高三 · 度量几何学
19. 如图, $\triangle \mathrm{ABC}$ 内接于 $\odot \mathrm{O}, \mathrm{D}, \mathrm{E}$ 在 $\mathrm{BC}$ 边上, 且 $\mathrm{BD}=\mathrm{CE}, \angle 1=\angle 2$, 求证: $\mathrm{AB}=\mathrm{AC}$.

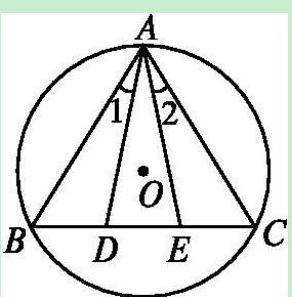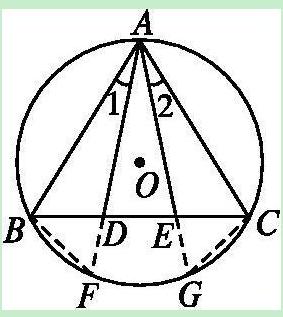
答案: 证明：如图,延长 $\mathrm{AD}, \mathrm{AE}$ 分别交 $\odot \mathrm{O}$ 于点 $\mathrm{F}, \mathrm{G}$,连接 $\mathrm{BF}, \mathrm{CG}$.

$\because \angle 1=\angle 2, \therefore \mathrm{BF}=\mathrm{CG}, \therefore \mathrm{BF}=\mathrm{CG}, \mathrm{BG}=\mathrm{CF}, \therefore \angle \mathrm{FBD}=\angle \mathrm{GCE}$.

又 $\because \mathrm{BD}=\mathrm{CE}, \therefore \triangle \mathrm{BFD} \cong \triangle \mathrm{CGE}$,

$\therefore \angle \mathrm{F}=\angle \mathrm{G}, \therefore \mathrm{AB}=\mathrm{AC}$,

$\therefore \mathrm{AB}=\mathrm{AC}$
解析: : 分析: 本题主要考查了圆周角定理, 解决问题的关键是根据圆周角定理结合所给条件构造辅助线计算即可